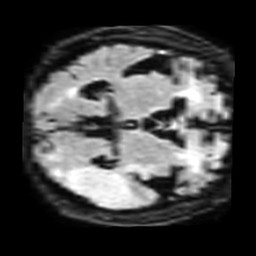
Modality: FLAIR
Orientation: axial
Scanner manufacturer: philips
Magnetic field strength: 1.5 T
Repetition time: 6 s
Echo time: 0.1027 s